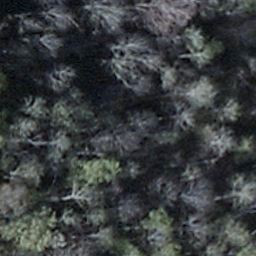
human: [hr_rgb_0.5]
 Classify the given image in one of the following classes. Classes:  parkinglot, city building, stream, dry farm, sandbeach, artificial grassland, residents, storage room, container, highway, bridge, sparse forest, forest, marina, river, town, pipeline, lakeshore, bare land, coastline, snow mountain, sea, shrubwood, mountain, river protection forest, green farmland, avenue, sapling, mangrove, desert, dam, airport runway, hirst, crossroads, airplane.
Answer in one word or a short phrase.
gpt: shrubwood